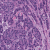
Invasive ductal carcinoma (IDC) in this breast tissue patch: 1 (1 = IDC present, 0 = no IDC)